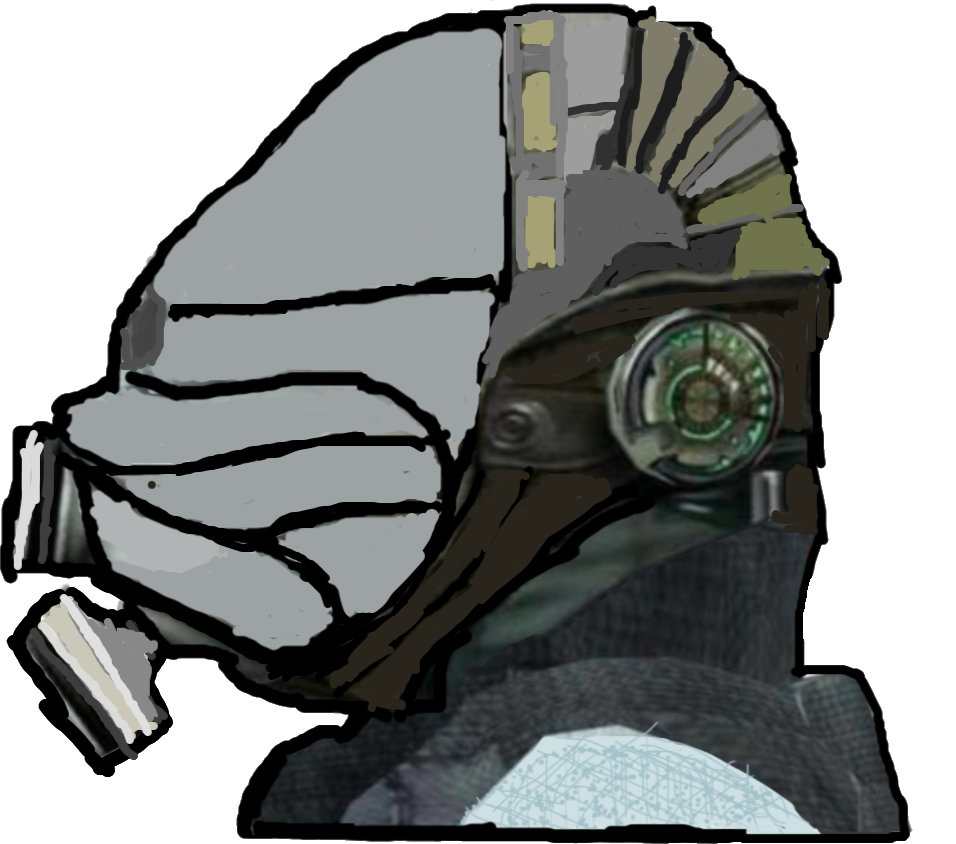
Label: 4_Yes_Chad